【题型】选择题　【知识点】立体几何　【难度】easy
如图，已知 \(P\)、\(Q\)、\(R\) 分别是正方体 \(ABCD-A_1B_1C_1D_1\) 的棱 \(AB\)、\(BC\) 和 \(C_1D_1\) 的中点，由点 \(P\)、\(Q\)、\(R\) 确定的平面 \(\beta\) 截该正方体所得截面为( )

\noindent
A. 三角形 \quad B. 四边形 \quad C. 五边形 \quad D. 六边形
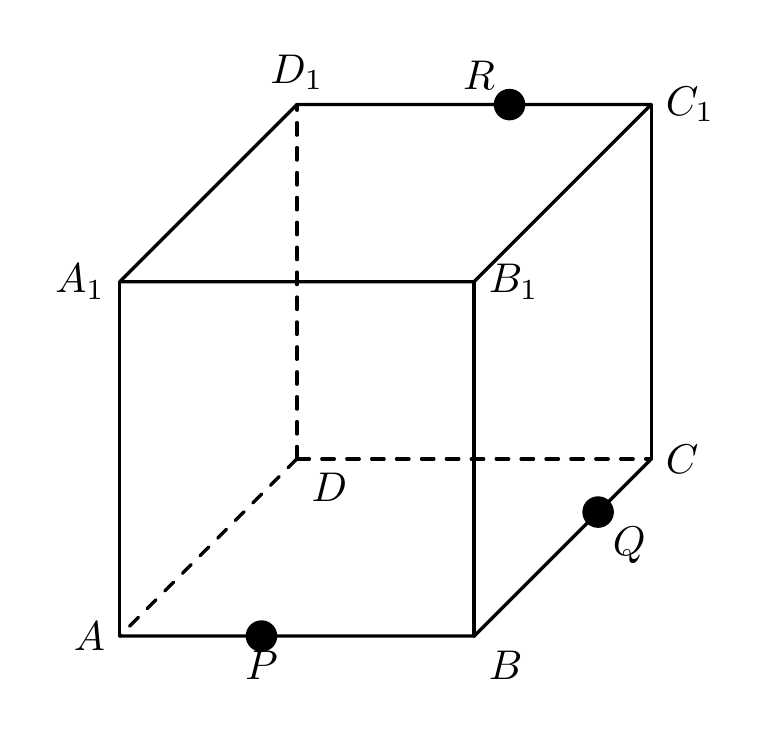
【解答】
\noindent
\textbf{【答案】} \(\boldsymbol{D}\)

\vspace{0.3cm}
\noindent
\textbf{【分析】} 根据题意，作 \(RT\) 平行 \(PQ\)，交 \(A_1D_1\) 于点 \(T\)，取 \(AA_1\) 的中点 \(M\)，\(CC_1\) 的中点 \(S\)，连接 \(PM\)、\(TM\)、\(RS\)、\(QS\)，可得过 \(PQR\) 的截面图形。

\vspace{0.3cm}
\noindent
\textbf{【解答】} 解：作 \(RT\) 平行 \(PQ\)，交 \(A_1D_1\) 于点 \(T\)，\\
取 \(AA_1\) 的中点 \(M\)，\(CC_1\) 的中点 \(S\)，连接 \(PM\)、\(TM\)、\(RS\)、\(QS\)，\\
可得过 \(PQR\) 的截面为六边形 \(PQRTM S\)。\\
故选：\(\boldsymbol{D}\)。

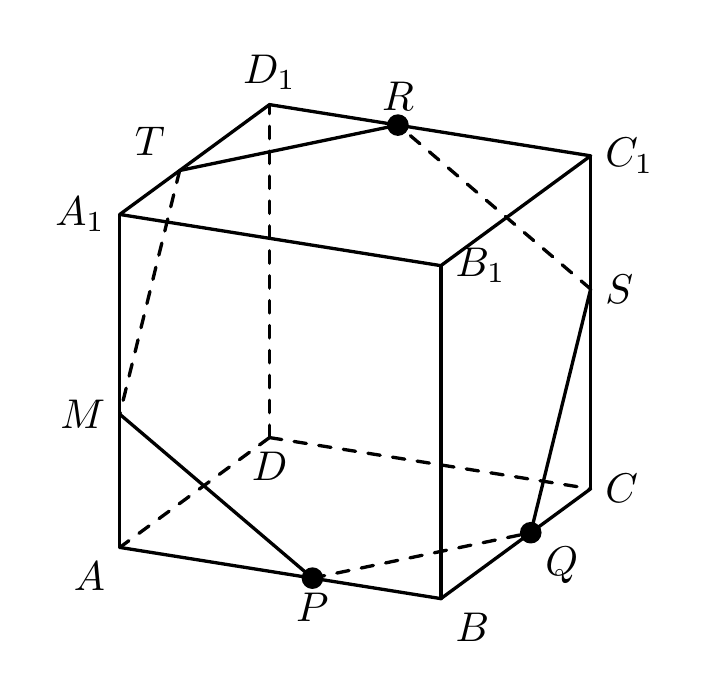